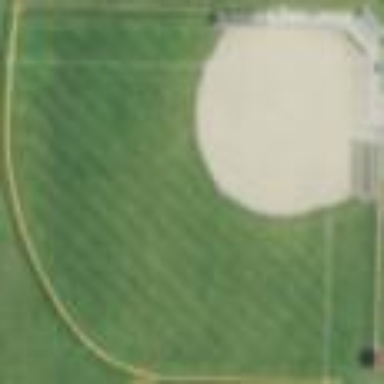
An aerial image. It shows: Fenced pitch used for baseball or softball.